Breast ultrasound image
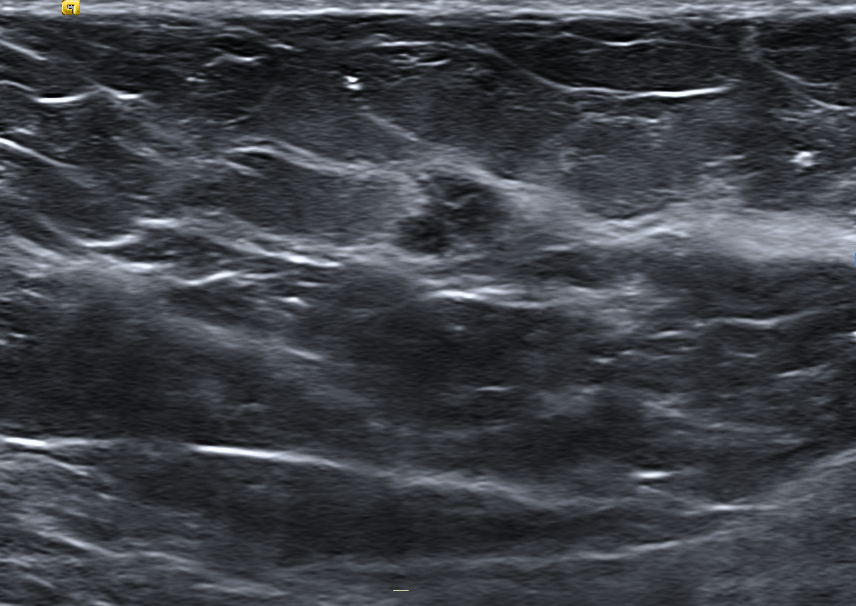
Diagnosis: malignant